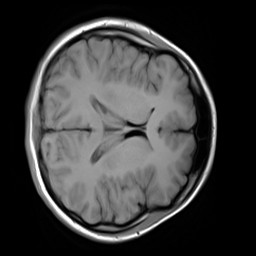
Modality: T1w
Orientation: axial
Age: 20
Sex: female
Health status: healthy
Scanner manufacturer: siemens
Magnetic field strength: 3 T
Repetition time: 4.1 s
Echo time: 0.0085 s